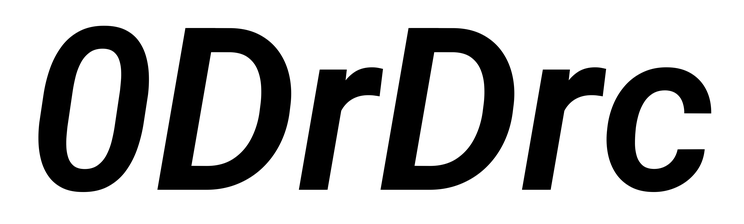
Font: Roboto-Italic_SemiBold_Italic